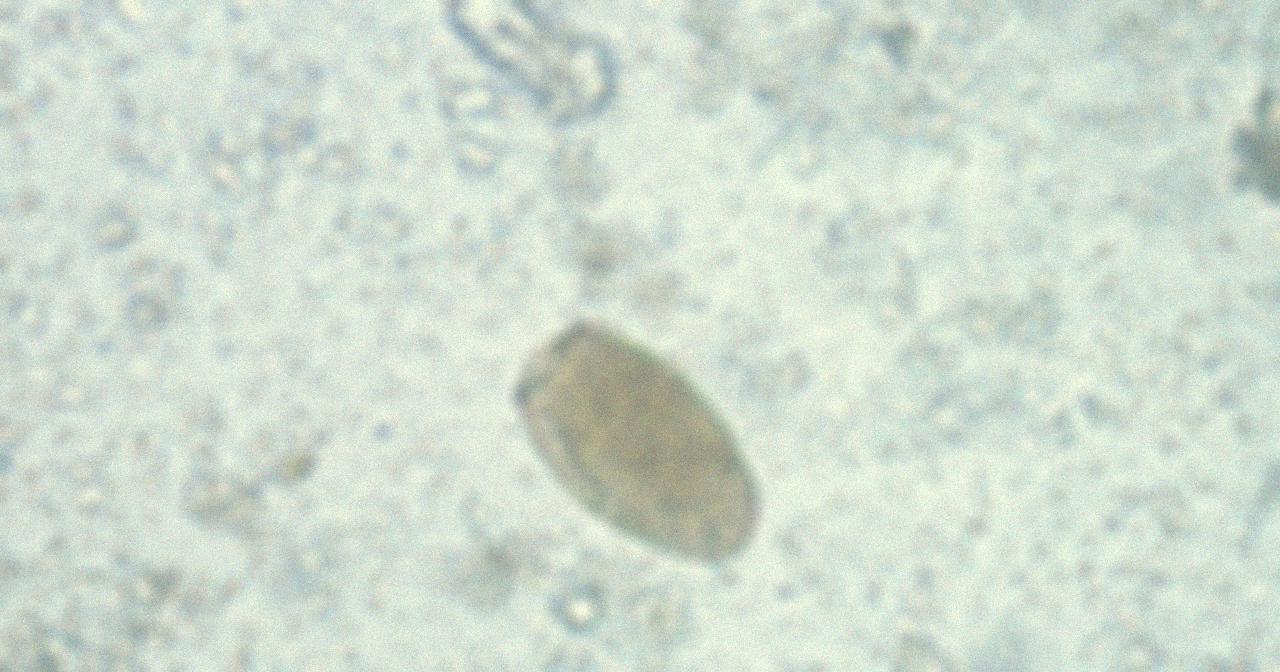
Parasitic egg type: Paragonimus spp